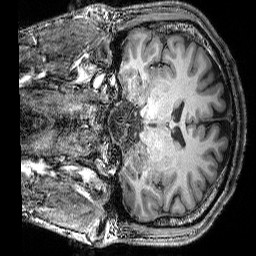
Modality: T1w
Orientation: coronal
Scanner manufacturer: siemens
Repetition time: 2.25 s
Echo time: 0.00418 s